Question: I have a 'Gtk::TreeView', where I added a model and a custom column :
### examplewindow.hh :
'''
#ifndef GTKMM_EXAMPLEWINDOW_H
#define GTKMM_EXAMPLEWINDOW_H
#include <gtkmm.h>
class ExampleWindow
: public Gtk::Window
{
public:
ExampleWindow(void);
virtual ~ExampleWindow(void);
//My column
class foocol
: public Gtk::TreeView::Column
{
public:
Gtk::CellRendererToggle fooRenderer;
bool test;
foocol(void);
~foocol(void);
foocol(const foocol&);
foocol &operator=(const foocol&);
private:
//signal
void foocolData(Gtk::CellRenderer*,const Gtk::TreeModel::iterator&);
void foocolToggled(const Glib::ustring&);
};
//Tree model columns:
class ModelColumns : public Gtk::TreeModel::ColumnRecord
{
public:
ModelColumns(void){ add(m_col_id); add(m_col_name); }
Gtk::TreeModelColumn<unsigned int> m_col_id;
Gtk::TreeModelColumn<Glib::ustring> m_col_name;
Gtk::TreeModelColumn<ExampleWindow::foocol> m_col_foocol;
};
foocol m_foocol; // XXX
ModelColumns m_Columns;
//Child widgets:
Gtk::TreeView m_TreeView;
Glib::RefPtr<Gtk::ListStore> m_refTreeModel;
};
#endif //GTKMM_EXAMPLEWINDOW_H
'''
### examplewindow.cc :
'''
#include <iostream>
#include "examplewindow.hh"
#define CB_FUNCTION(X) sigc::mem_fun( this, &ExampleWindow::foocol::X )
#define CONNECT(X) connect( sigc::mem_fun( this, &ExampleWindow::foocol::X ) );
ExampleWindow::ExampleWindow()
{
set_title("List of singers");
set_border_width(5);
set_default_size(400, 200);
//Add the TreeView, inside the window
add(m_TreeView);
//Create the Tree model:
m_refTreeModel = Gtk::ListStore::create(m_Columns);
m_TreeView.set_model(m_refTreeModel);
//Fill the TreeView's model
Gtk::TreeModel::Row row = *(m_refTreeModel->append());
row[m_Columns.m_col_id] = 1;
row[m_Columns.m_col_name] = "Marilyn Manson";
row = *(m_refTreeModel->append());
row[m_Columns.m_col_id] = 2;
row[m_Columns.m_col_name] = "David Vincent";
row = *(m_refTreeModel->append());
row[m_Columns.m_col_id] = 3;
row[m_Columns.m_col_name] = "Yolandi Visser";
//Add the TreeView's view columns:
//This number will be shown with the default numeric formatting.
m_TreeView.append_column( "ID", m_Columns.m_col_id );
m_TreeView.append_column( "Name", m_Columns.m_col_name );
m_TreeView.append_column( "model.m_col_foocol", m_Columns.m_col_foocol );
m_TreeView.append_column( m_foocol ); // XXX
show_all_children();
}
ExampleWindow::~ExampleWindow()
{
}
ExampleWindow::foocol::foocol( )
{
std::cout << "foocol constructor " << this << "
";
this->set_title( "foocol" );
this->pack_start( fooRenderer );
//Tell the view column how to render the model values
this->set_cell_data_func( fooRenderer, CB_FUNCTION( foocolData ) );
fooRenderer.property_sensitive() = true; // done by default
fooRenderer.signal_toggled().CONNECT( foocolToggled );
}
ExampleWindow::foocol::~foocol( )
{
std::cout << "foocol destructor " << this << "
";
}
ExampleWindow::foocol::foocol( const ExampleWindow::foocol& copyMe )
: test(copyMe.test)
{
std::cout << "foocol copy constructor " << this << "
";
}
ExampleWindow::foocol&
ExampleWindow::foocol::operator=( const ExampleWindow::foocol& copyMe )
{
std::cout << "assignement " << this << " = " << &copyMe << "
";
return *this;
}
/********* SIGNALS ******/
void
ExampleWindow::foocol::foocolData( Gtk::CellRenderer* renderer
, const Gtk::TreeModel::iterator&
iter )
{
std::cout << "foocolData " << this << "
";
}
void
ExampleWindow::foocol::foocolToggled( const Glib::ustring& path )
{
std::cout << "foocolToggled " << this << "
";
}
'''
### main.cc :
'''
#include <iostream>
#include "examplewindow.hh"
#include <gtkmm/application.h>
int main( int argc
, char *argv[] )
{
Glib::RefPtr<Gtk::Application> app
= Gtk::Application::create( argc, argv
, "org.gtkmm.example" );
ExampleWindow window;
//Shows the window and returns when it is closed.
return app->run( window );
}
'''
### compil on linux :
'''
g++ examplewindow.cc main.cc 'pkg-config gtkmm-3.0 --cflags --libs' -std=c++11
'''
### compil on windows :
I'm not racist, I just don't know how to compile on windows.
### screenshot :

### the problem :
ok, so as you can see I have spend some time to make a nice example of my problem. On the screenshot you can see one column named 'foocol' where you can see a toggle, and just to the left, you can see a column named 'model.mcolfoocol'.
The second column is where my problem is, I don't see the toggle at all. I don't know why, I spend hours failling to solve that issue...
Both column are identical, the different results come from one added as a column while the second (the one who doesn't work) is added trough a 'Gtk::TreeModel::ColumnRecord' . Of course I need to use the second method...
It may be better to comment lines where I added '// XXX', so all messages in the console will be related to the problem.
### possible output :
'''
foocol constructor 0xbfda6e70
(a.out:12545): Gtk-CRITICAL **: gtk_cell_layout_add_attribute: assertion 'column >= 0' failed
foocolData 0xbfda6e70
foocolData 0xbfda6e70
foocolData 0xbfda6e70
foocolData 0xbfda6e70
foocolData 0xbfda6e70
foocolData 0xbfda6e70
foocolData 0xbfda6e70
foocolData 0xbfda6e70
foocolData 0xbfda6e70
foocol destructor 0xbfda6e70
'''
Unfornatly I don't know how to debug a program wich uses several libs. I'm not even sure that my computer has enough memory to do that...
---
I really feel this part of gtkmm not intuitive...
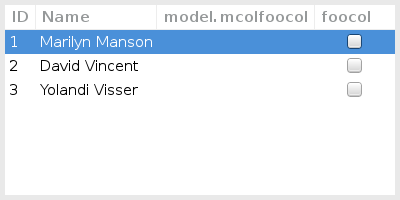
Answer: You probably don't want to use ExampleWindow::foocal as a model-backing type (in Gtk::TreeModelColumn<ExampleWindow::foocol> m_col_foocol;); you are mixing TreeModel and TreeView types.
I'm not sure of your intentions (why wouldn't you use just TreeModelColumn<bool>, which automatically renders a checkbox).
Below I force your column to register with ColumnRecord, and with , and display (and generate toggle event, but not toggle correctly); note I needed to change it's type; hopefully this will help you to move in desired direction.
I've commented out lines marked with // XXX, and also modified:
- examplewindow.h changes'''
//My column
class foocol
- : public Gtk::TreeView::Column
+ : public Gtk::TreeView::Column, public Gtk::TreeModelColumn<bool>
{
...
- ModelColumns(void){ add(m_col_id); add(m_col_name); }
+ ModelColumns(void){ add(m_col_id); add(m_col_name); add (m_col_foocol); }
...
- Gtk::TreeModelColumn<ExampleWindow::foocol> m_col_foocol;
+ foocol m_col_foocol;
'''
- examplewindow.cc'''
- m_TreeView.append_column( "model.m_col_foocol", m_Columns.m_col_foocol );
+ m_TreeView.append_column( m_Columns.m_col_foocol );
'''